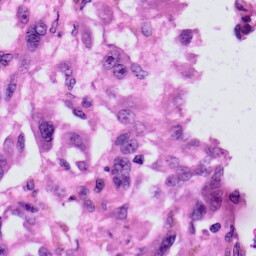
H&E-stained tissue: Skin